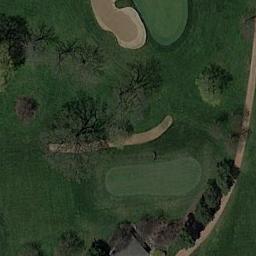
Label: golf_course